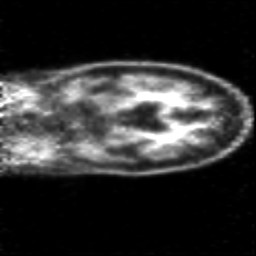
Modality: PET
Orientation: coronal
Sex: female
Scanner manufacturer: siemens